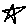
Label: star